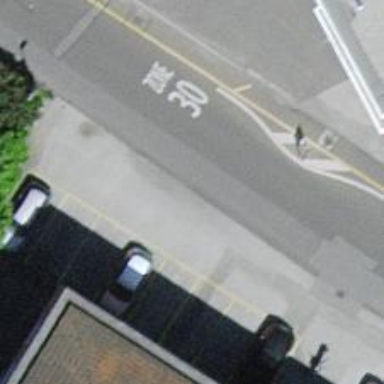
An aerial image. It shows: Bus stop with platform for public transport.